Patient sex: M
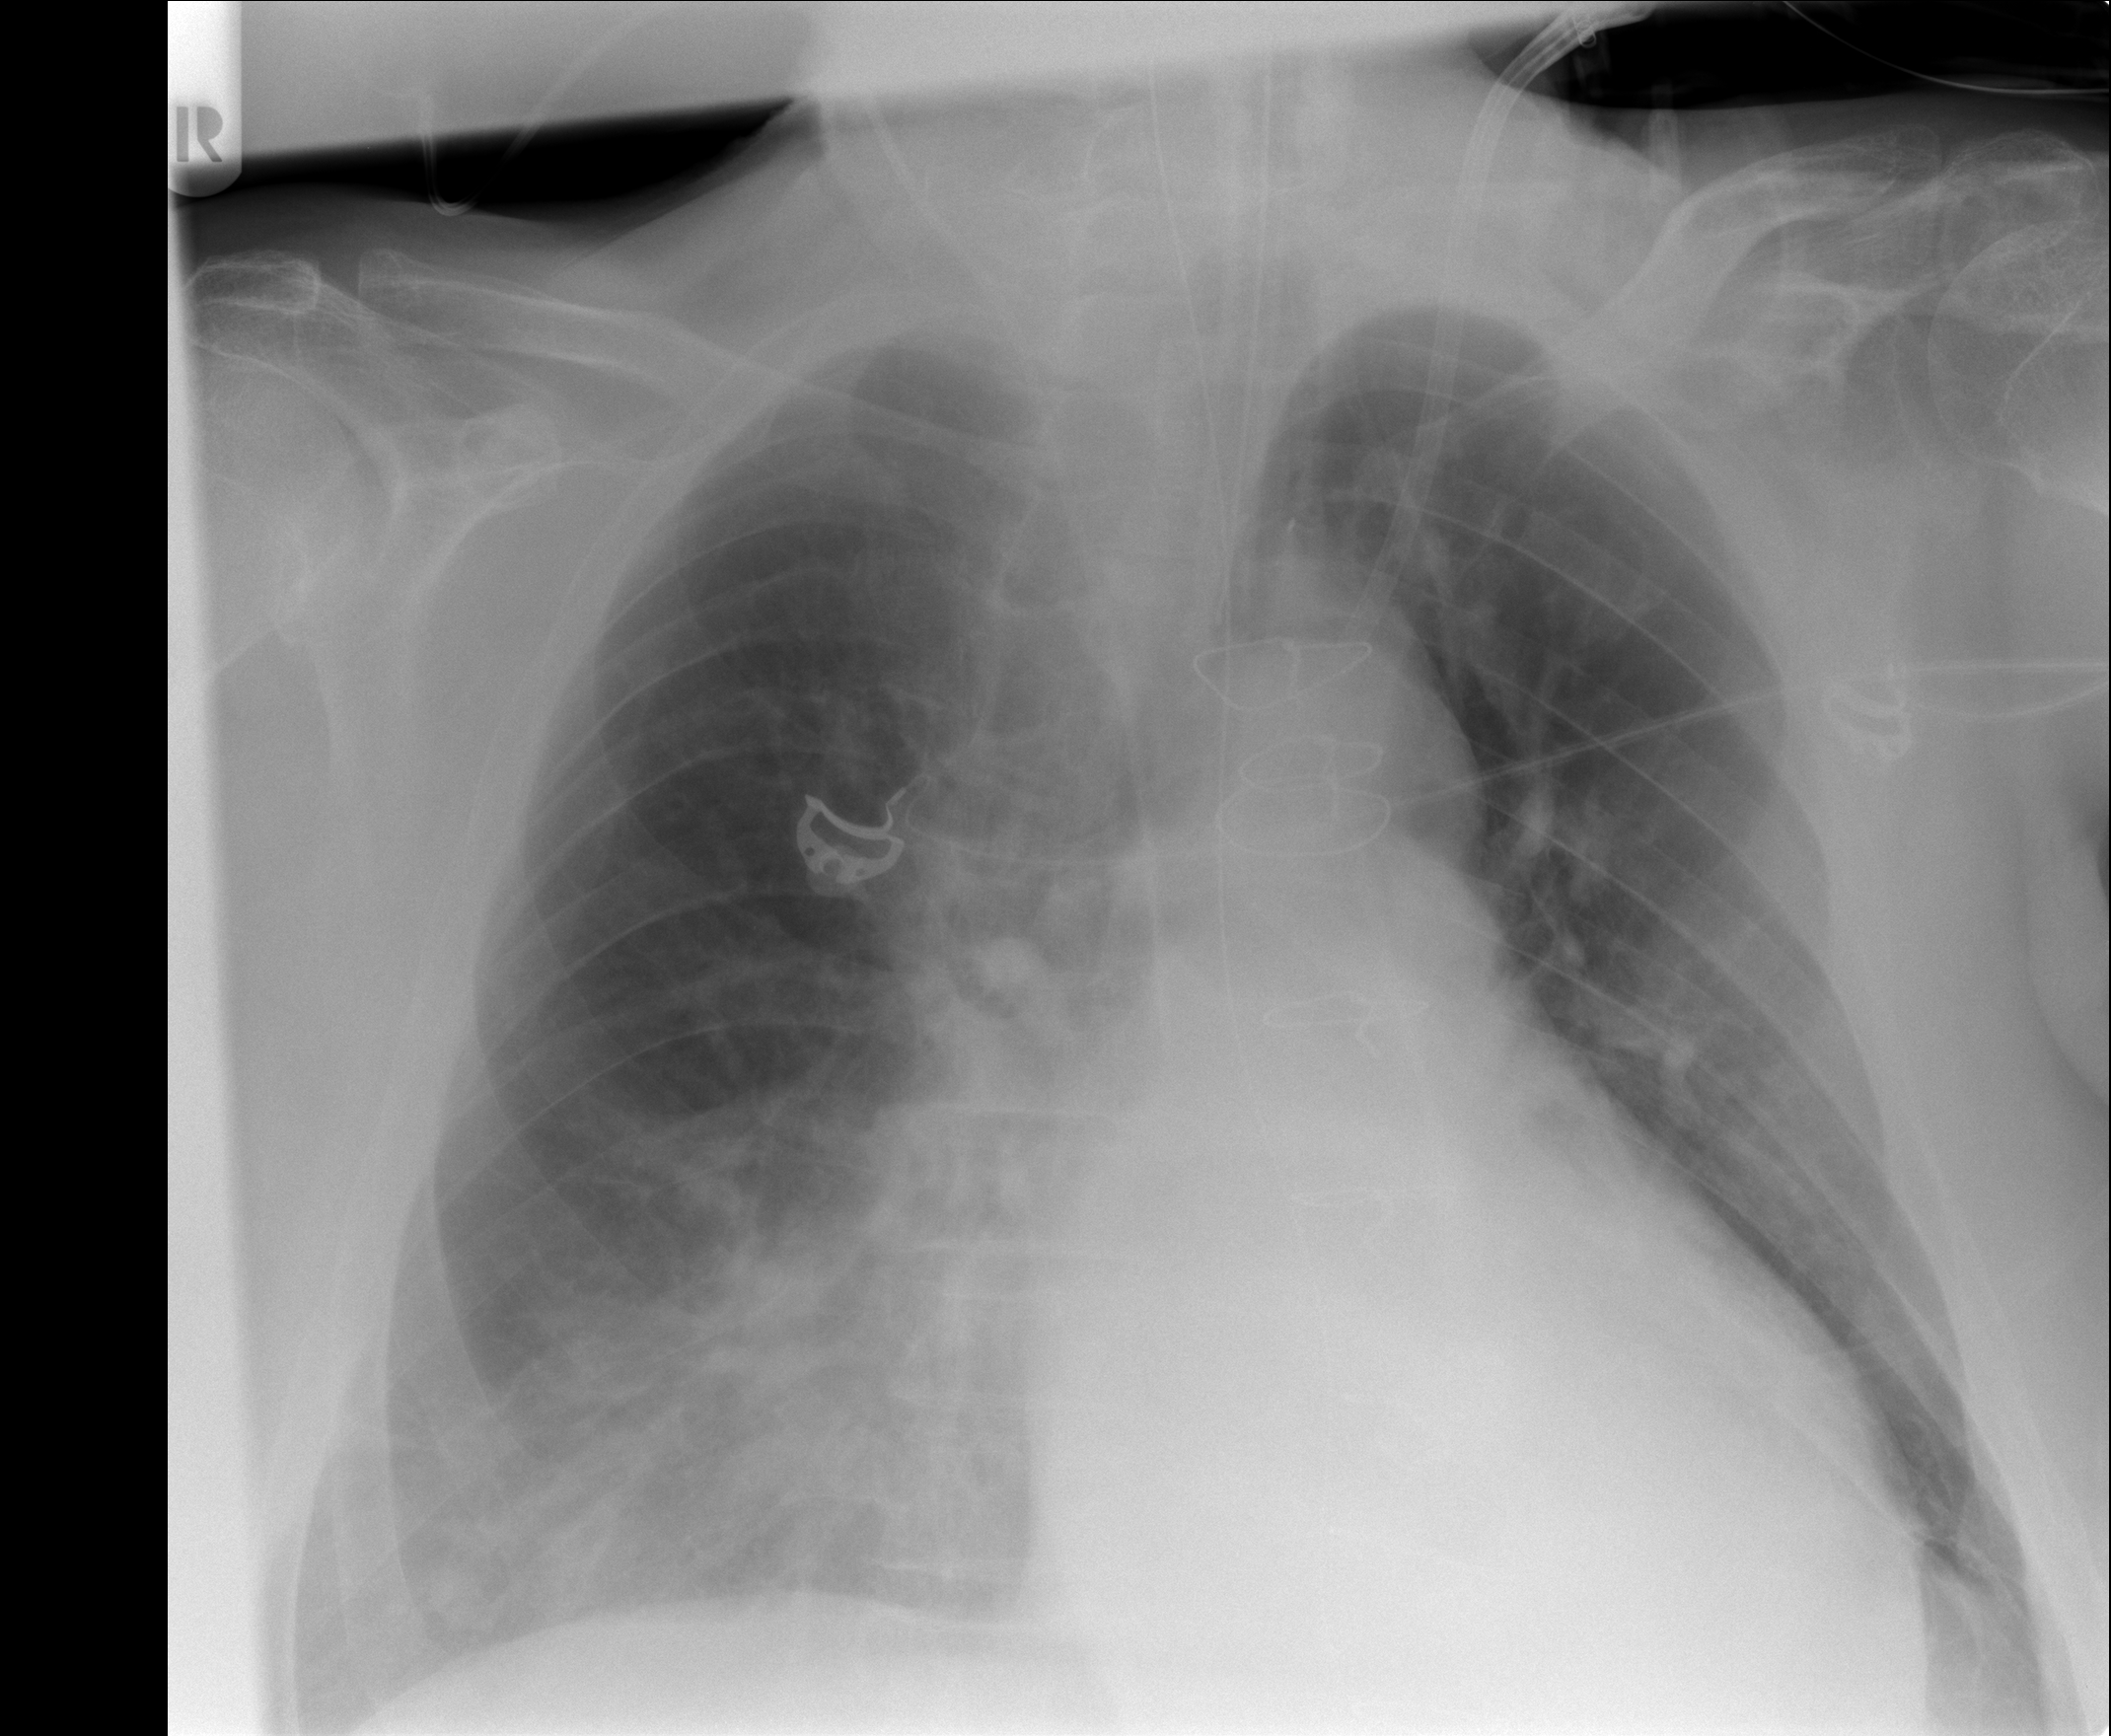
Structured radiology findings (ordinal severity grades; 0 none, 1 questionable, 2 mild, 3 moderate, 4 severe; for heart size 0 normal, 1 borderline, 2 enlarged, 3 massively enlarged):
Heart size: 1
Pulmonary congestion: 0
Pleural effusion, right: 0
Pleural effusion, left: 1
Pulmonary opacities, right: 3
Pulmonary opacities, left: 1
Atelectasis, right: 2
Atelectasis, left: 2